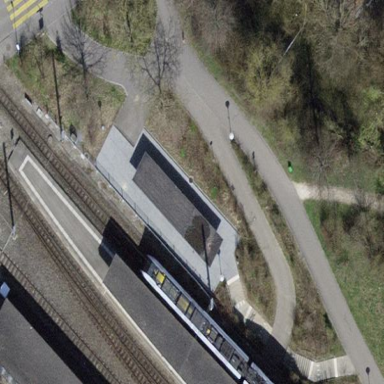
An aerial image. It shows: Bicycle parking shed.